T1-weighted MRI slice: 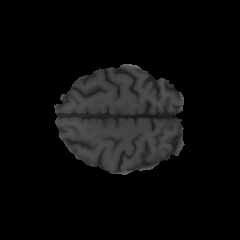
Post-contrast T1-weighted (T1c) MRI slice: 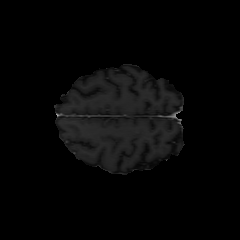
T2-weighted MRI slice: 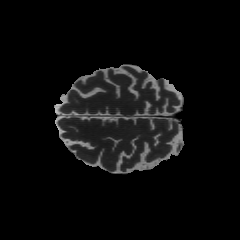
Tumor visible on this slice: no